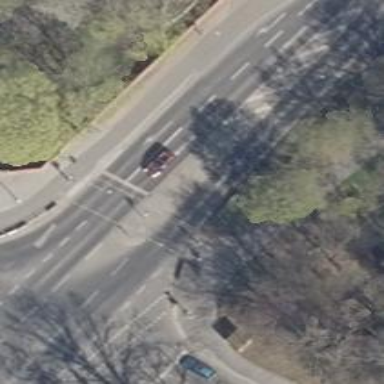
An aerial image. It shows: Road with traffic signals for signaling.